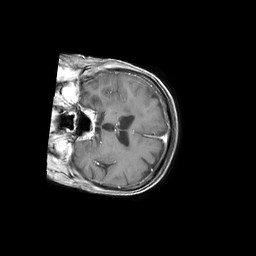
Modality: T1w
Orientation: coronal
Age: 87
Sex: female
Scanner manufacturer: philips
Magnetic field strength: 1.5 T
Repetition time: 0.1901 s
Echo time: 0.001935 s